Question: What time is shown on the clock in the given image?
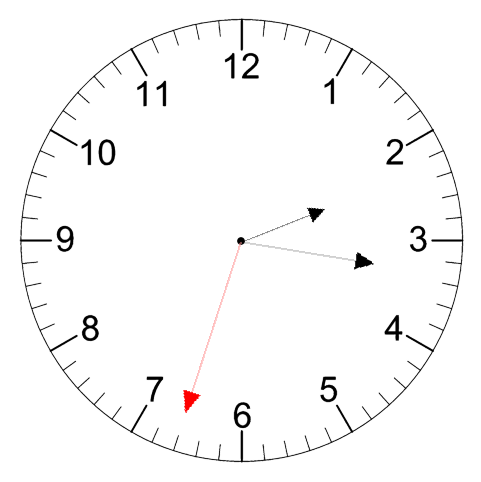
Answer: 02:16:33